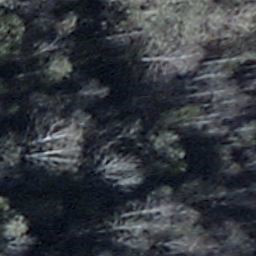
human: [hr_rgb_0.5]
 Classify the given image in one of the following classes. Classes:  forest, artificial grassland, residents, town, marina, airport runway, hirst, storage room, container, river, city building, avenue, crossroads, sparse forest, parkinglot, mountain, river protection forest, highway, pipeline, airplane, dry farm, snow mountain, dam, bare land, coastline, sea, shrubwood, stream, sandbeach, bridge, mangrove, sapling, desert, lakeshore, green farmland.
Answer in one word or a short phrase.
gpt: shrubwood